Question: I have a password and confirm password field like below.

I have used the same elements and script in 2 other different forms, but it isn't working in one of the forms.
'''
var password = document.getElementById('pwd'), confirm_password = document.getElementById('cpwd');
function validatePassword() {
if (password.value != confirm_password.value) {
confirm_password.setCustomValidity('Passwords Don't Match');
} else {
confirm_password.setCustomValidity('');
}
}
password.onchange = validatePassword;
confirm_password.onkeyup = validatePassword;
'''
'''
<div class="input-field col s12 m6">
<input id="pwd" name="pwd" type="password" class="validate" minlength="8" required="">
<label for="pwd" data-error="Please enter a name of length minum 8 characters" data-success="Perfect!">Desired Password<span class="red-text">&nbsp;*</span></label>
</div>
<div class="input-field col s12 m6">
<input id="cpwd" name="cpwd" type="password" class="validate" required="">
<label for="cpwd" data-error="Please enter the same password again" data-success="Perfect!">Confirm password<span class="red-text">&nbsp;*</span></label>
</div>
<!-- Compiled and minified CSS -->
<link rel="stylesheet" href="https://cdnjs.cloudflare.com/ajax/libs/materialize/0.98.0/css/materialize.min.css">
<script type="text/javascript" src="https://code.jquery.com/jquery-2.1.1.min.js"></script>
<!-- Compiled and minified JavaScript -->
<script src="https://cdnjs.cloudflare.com/ajax/libs/materialize/0.98.0/js/materialize.min.js"></script>
'''
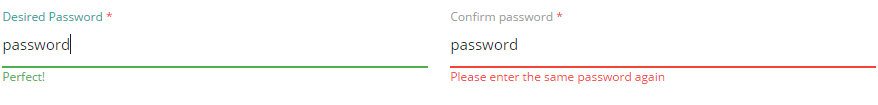
Answer: There was just a class conflict in the remaining script and there was no issue as such.